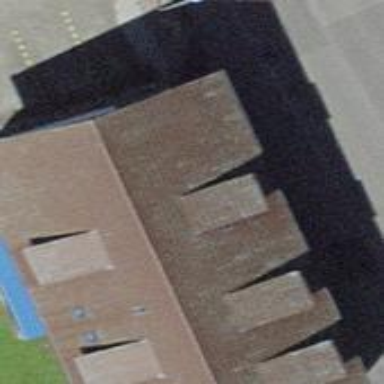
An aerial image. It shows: Building with tiled roof.